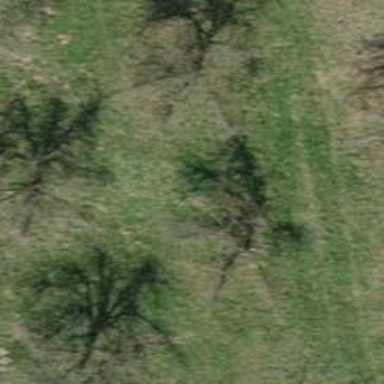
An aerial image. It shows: Single tag "natural: tree."